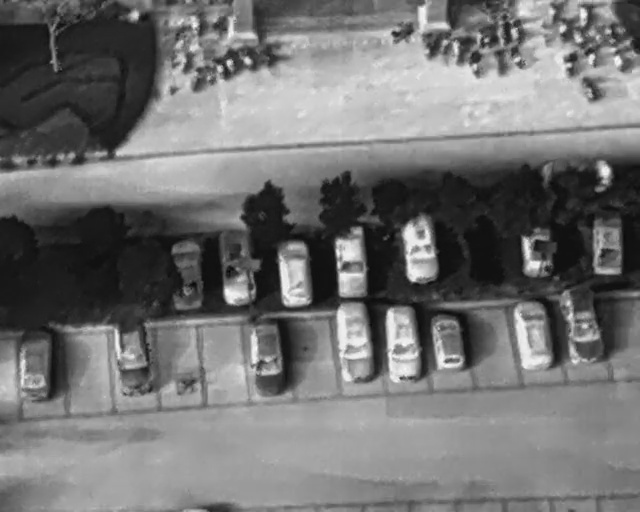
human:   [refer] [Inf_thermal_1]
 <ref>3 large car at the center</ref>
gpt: <box>[[56, 63, 69, 70, 175], [49, 62, 61, 70, 176], [30, 47, 43, 55, 176]]</box>

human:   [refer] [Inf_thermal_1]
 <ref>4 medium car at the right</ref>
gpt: <box>[[77, 61, 88, 69, 172], [65, 63, 74, 70, 173], [89, 44, 100, 50, 2], [79, 45, 88, 52, 2]]</box>

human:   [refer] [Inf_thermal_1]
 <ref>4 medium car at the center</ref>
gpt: <box>[[35, 66, 47, 73, 2], [40, 49, 51, 57, 2], [49, 47, 60, 54, 2], [59, 44, 70, 51, 172]]</box>

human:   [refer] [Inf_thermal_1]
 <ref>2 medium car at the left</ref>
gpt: <box>[[14, 65, 26, 73, 176], [23, 50, 35, 57, 2]]</box>

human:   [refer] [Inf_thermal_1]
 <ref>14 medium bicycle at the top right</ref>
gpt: <box>[[89, 16, 93, 18, 165], [94, 10, 98, 12, 169], [75, 10, 80, 13, 2], [78, 9, 82, 12, 163], [86, 11, 90, 13, 2], [89, 1, 93, 3, 2], [84, 1, 88, 3, 2], [68, 8, 73, 10, 2], [71, 11, 76, 13, 2], [78, 4, 82, 7, 2], [90, 9, 94, 11, 2], [73, 5, 78, 7, 2], [75, 4, 81, 7, 2], [88, 5, 91, 8, 2]]</box>

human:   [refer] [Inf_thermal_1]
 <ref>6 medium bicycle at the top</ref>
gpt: <box>[[61, 3, 64, 7, 159], [64, 7, 69, 9, 2], [67, 8, 72, 10, 2], [28, 13, 32, 16, 2], [32, 12, 36, 14, 2], [33, 11, 37, 13, 2]]</box>

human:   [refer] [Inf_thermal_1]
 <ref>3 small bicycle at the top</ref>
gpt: <box>[[28, 3, 32, 5, 2], [31, 13, 34, 15, 2], [37, 9, 39, 13, 52]]</box>

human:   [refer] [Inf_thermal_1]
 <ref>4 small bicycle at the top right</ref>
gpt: <box>[[73, 6, 76, 8, 2], [85, 5, 90, 7, 2], [91, 5, 94, 7, 2], [93, 5, 96, 7, 156]]</box>